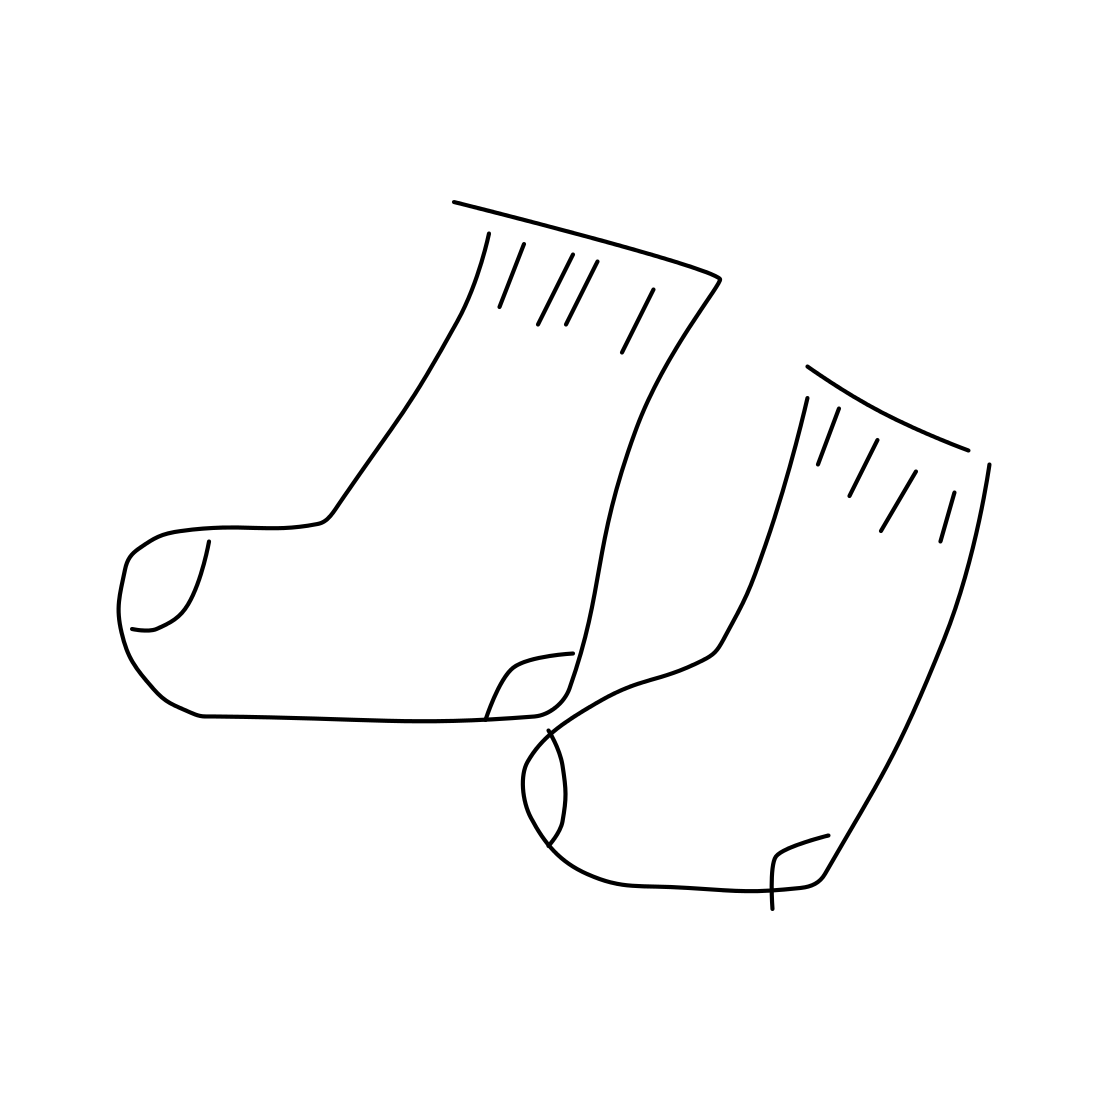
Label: socks